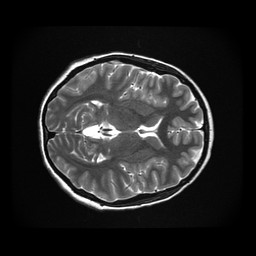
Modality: T2w
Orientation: axial
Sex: female
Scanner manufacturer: ge
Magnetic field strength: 3 T
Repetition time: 5 s
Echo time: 0.1019 s